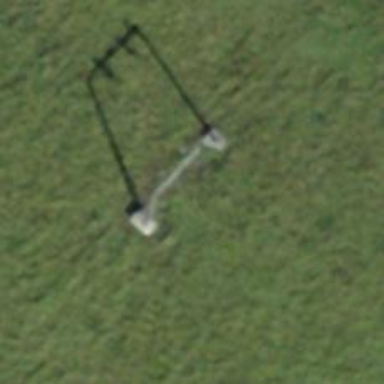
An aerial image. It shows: Pylon for aerialway.